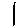
Label: line